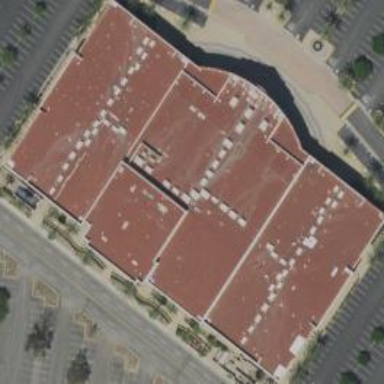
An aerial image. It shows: Commercial building that houses cinema.